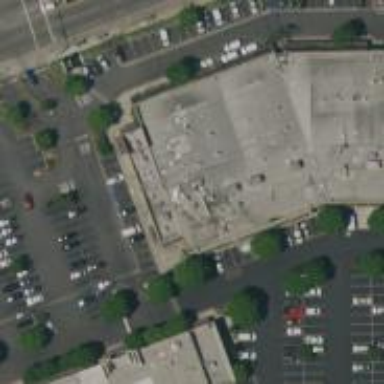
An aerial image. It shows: Retail building.